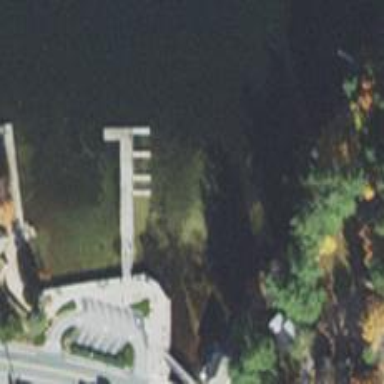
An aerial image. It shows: Man-made pier.